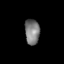
Tissue: lung
Cell type: Epithelial cells
Senescence score: 0.225
Nuclear area (px): 361
Mean DAPI intensity: 125.681